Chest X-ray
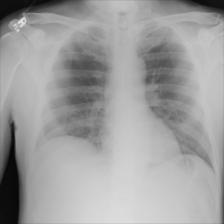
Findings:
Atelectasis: negative
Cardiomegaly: negative
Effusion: negative
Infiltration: negative
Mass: negative
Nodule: negative
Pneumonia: negative
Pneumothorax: negative
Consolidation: negative
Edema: negative
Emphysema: negative
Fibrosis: negative
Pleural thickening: negative
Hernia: negative